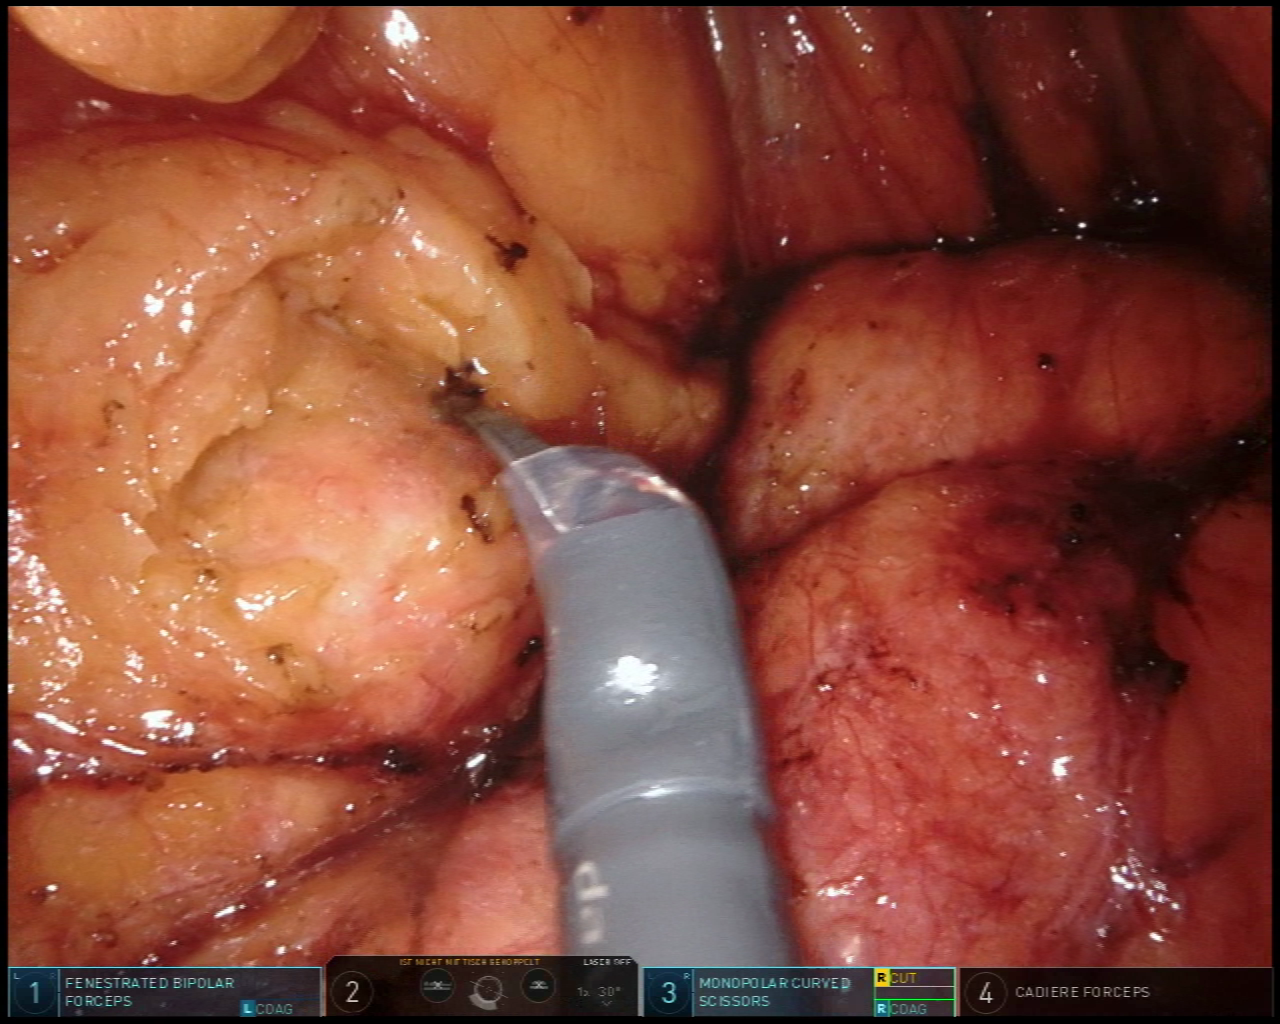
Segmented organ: pancreas
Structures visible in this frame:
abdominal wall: no
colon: no
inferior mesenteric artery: no
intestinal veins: no
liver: no
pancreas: yes
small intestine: no
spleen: no
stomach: no
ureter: no
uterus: no
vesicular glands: no